Field crop: maize
Growth stage: 2
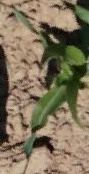
Species: maize